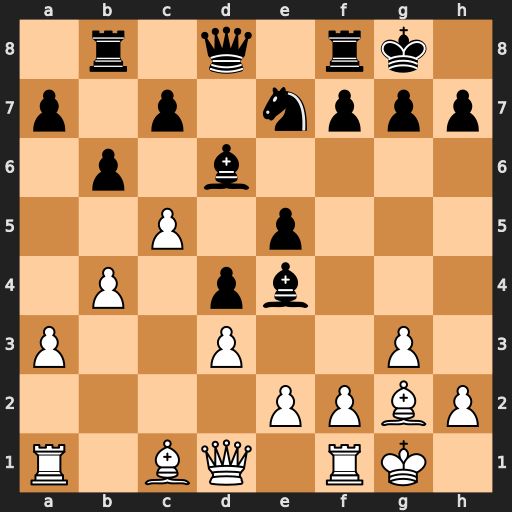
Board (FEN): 1r1q1rk1/p1p1nppp/1p1b4/2P1p3/1P1pb3/P2P2P1/4PPBP/R1BQ1RK1
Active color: w
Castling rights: -
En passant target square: -
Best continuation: cxd6 Bxg2 dxe7 Qxe7 Kxg2